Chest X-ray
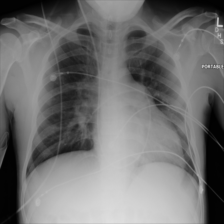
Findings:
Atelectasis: negative
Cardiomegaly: negative
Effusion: negative
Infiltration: negative
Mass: negative
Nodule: negative
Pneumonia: negative
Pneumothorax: negative
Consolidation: negative
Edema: negative
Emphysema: negative
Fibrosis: negative
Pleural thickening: negative
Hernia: negative